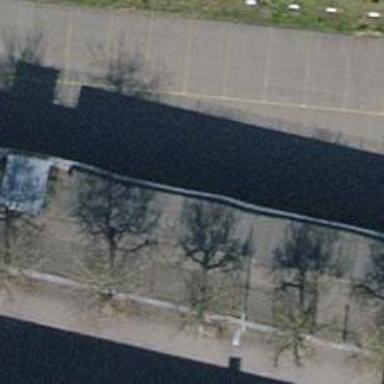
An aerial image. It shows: Bicycle parking area with wall loops for securing bikes.